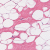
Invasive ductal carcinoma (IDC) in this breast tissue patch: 0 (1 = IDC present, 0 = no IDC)